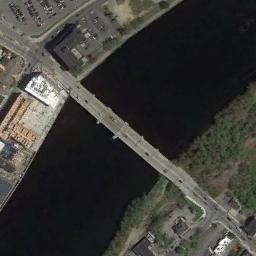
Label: bridge